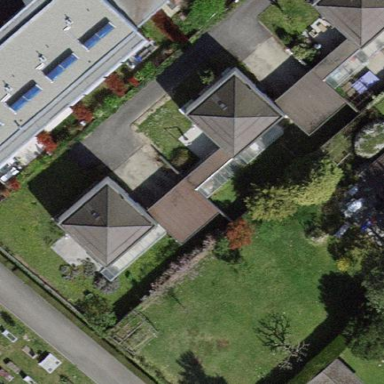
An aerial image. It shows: View of roof of building.